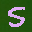
Label: 5